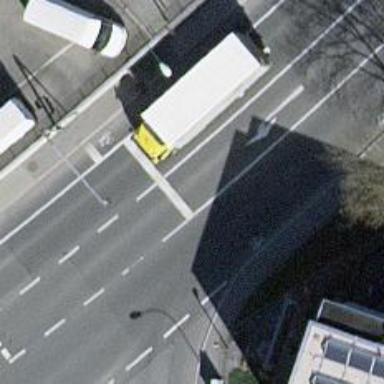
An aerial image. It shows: Primary highway with both sidewalks. There is dedicated cycle lane on the left side.